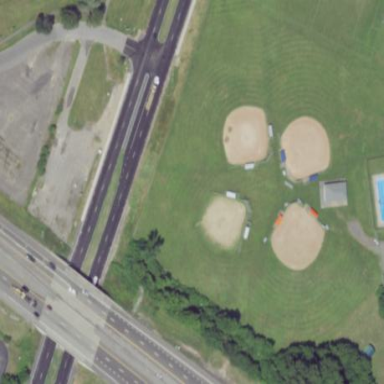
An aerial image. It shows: Baseball pitch for leisure land activities.